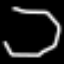
Label: octagon